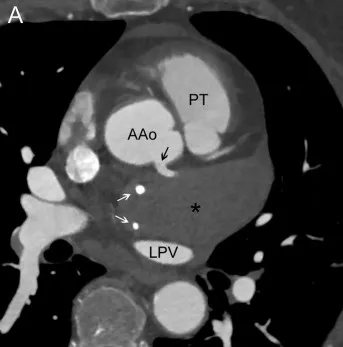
Chest computed tomography. (A) Transverse section. The intrapericardial tumor (asterisk) lies between ascending aorta (AAo), pulmonary trunk (PT), and left pulmonary vein (LPV). It contains two macrocalcifications (white arrows) and is modeled by the left main coronary artery (black arrow).
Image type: radiology (ct)